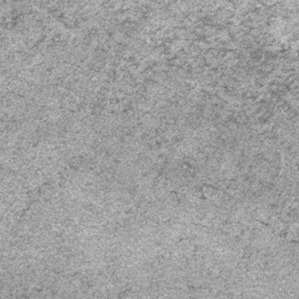
Label: frost